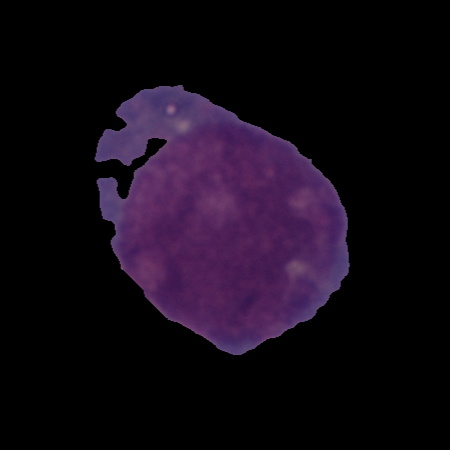
Label: cancer